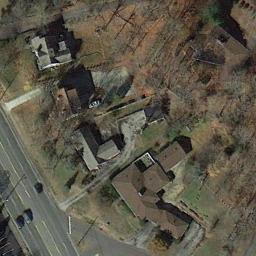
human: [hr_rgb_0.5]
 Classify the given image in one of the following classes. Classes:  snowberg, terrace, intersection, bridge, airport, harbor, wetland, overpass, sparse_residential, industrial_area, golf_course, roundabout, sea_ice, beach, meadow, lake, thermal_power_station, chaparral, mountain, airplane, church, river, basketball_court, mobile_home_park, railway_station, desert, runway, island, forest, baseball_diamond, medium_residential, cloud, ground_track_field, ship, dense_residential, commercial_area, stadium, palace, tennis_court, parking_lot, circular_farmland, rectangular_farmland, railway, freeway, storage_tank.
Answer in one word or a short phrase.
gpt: medium_residential